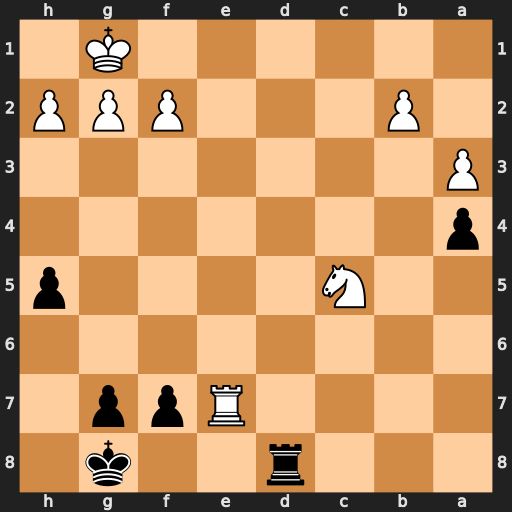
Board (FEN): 3r2k1/4Rpp1/8/2N4p/p7/P7/1P3PPP/6K1
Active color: b
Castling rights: -
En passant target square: -
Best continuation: Rd1+ Re1 Rxe1#